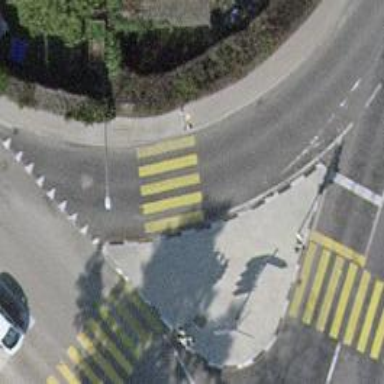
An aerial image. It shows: Asphalt surface with traffic calming island.